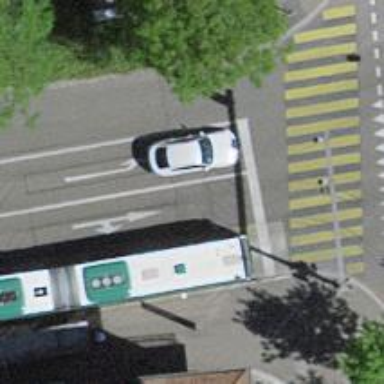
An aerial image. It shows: Bus stop equipped with public transport stop position.